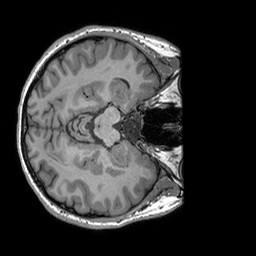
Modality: T1w
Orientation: axial
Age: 29
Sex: female
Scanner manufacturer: siemens
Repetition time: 2.25 s
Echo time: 0.00302 s